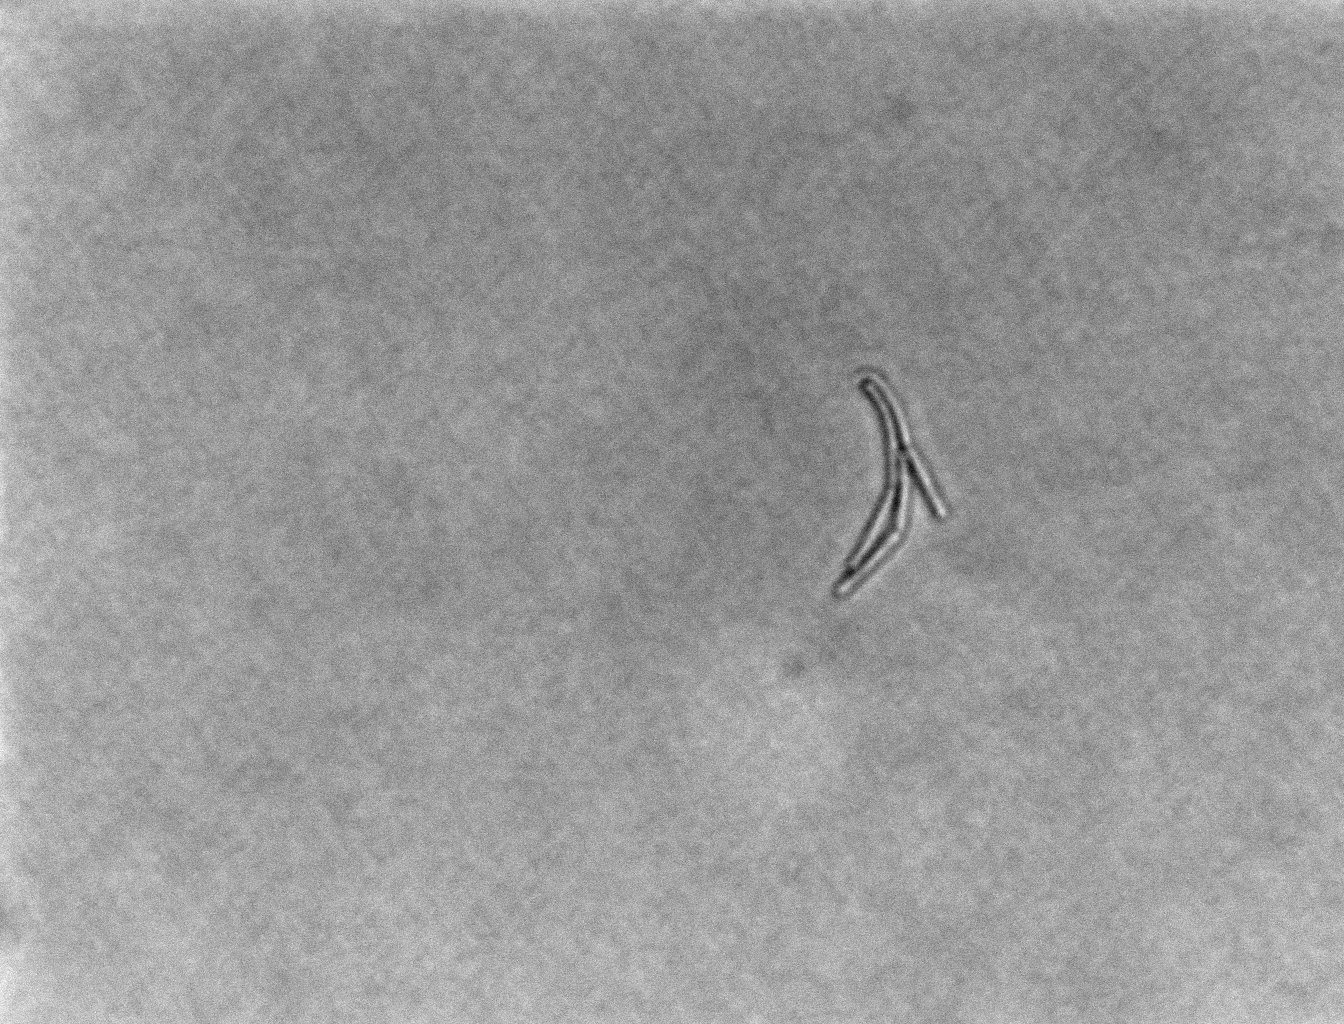
Brightfield microscopy, 60x objective, 3 h incubation